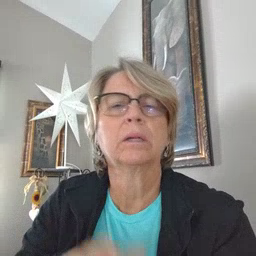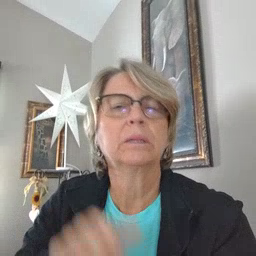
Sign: on